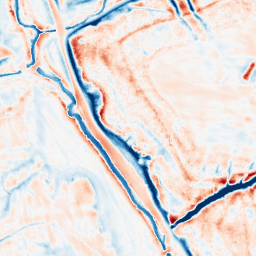
Category: edge_preserving
Decomposition family: bilateral
Decomposition parameters: d: 21
sigma_color: 150
sigma_space: 25
Upsampling method: quartic
Upsampling parameters: scale: 2
Upsampling scale: 2